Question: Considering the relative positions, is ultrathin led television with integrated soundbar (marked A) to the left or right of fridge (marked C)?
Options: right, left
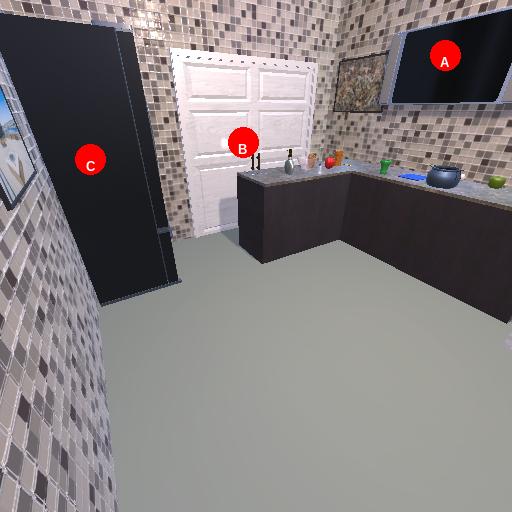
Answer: right